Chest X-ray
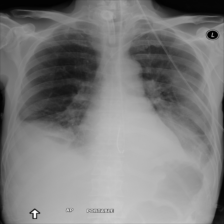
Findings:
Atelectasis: negative
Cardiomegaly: negative
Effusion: negative
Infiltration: negative
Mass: negative
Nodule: negative
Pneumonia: negative
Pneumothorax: negative
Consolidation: negative
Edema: negative
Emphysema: negative
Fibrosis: negative
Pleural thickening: negative
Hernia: negative